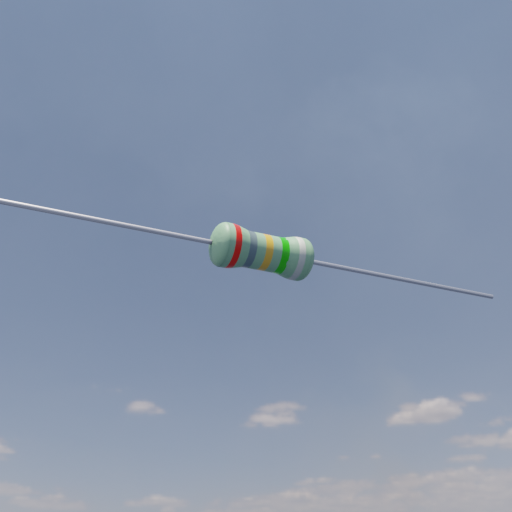
Resistor colour bands (in order): red, gray, gold, green, silver